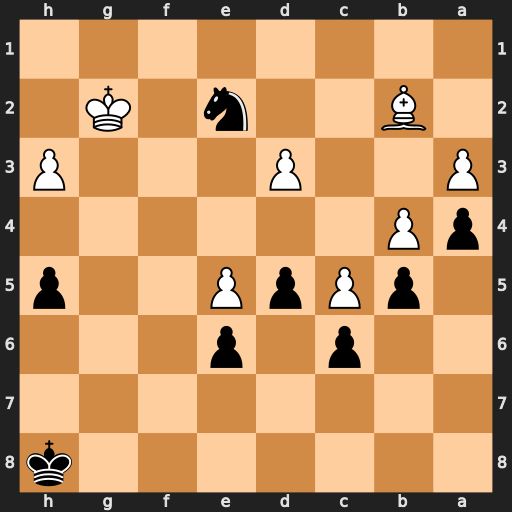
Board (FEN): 7k/8/2p1p3/1pPpP2p/pP6/P2P3P/1B2n1K1/8
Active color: b
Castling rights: -
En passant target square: -
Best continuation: Nf4+ Kf3 Nxd3